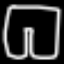
Label: pants